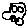
Label: car